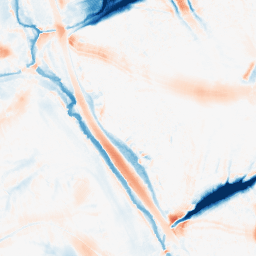
Category: morphological
Decomposition family: tophat_combined
Decomposition parameters: size: 20
Upsampling method: sinc_blackman
Upsampling parameters: scale: 2
kernel_size: 16
Upsampling scale: 2